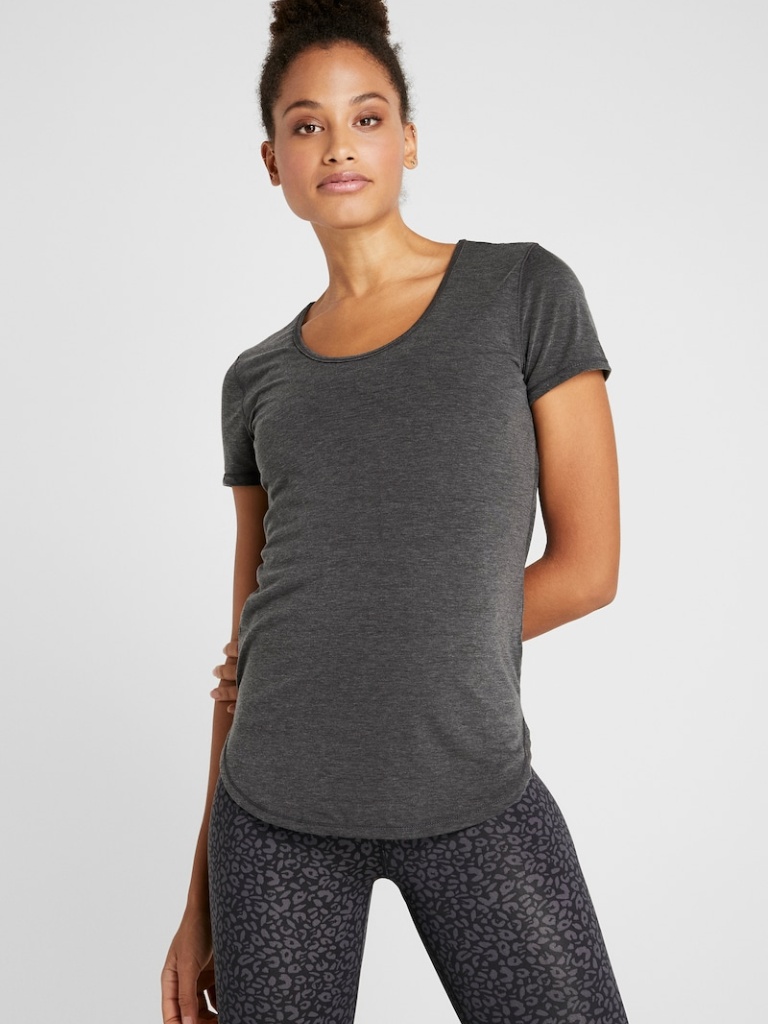
cotton tight short sleeve hip length Untucked scoop t-shirt